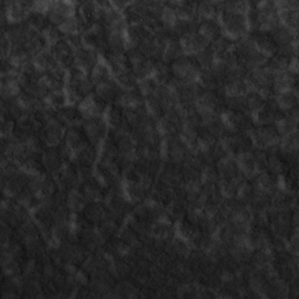
Label: non_frost